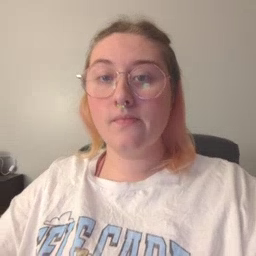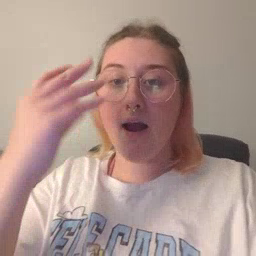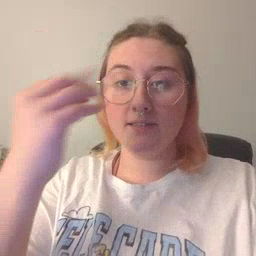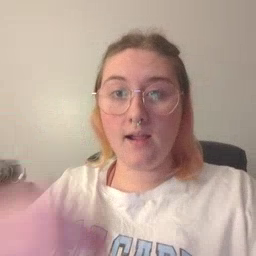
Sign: outside